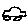
Label: car